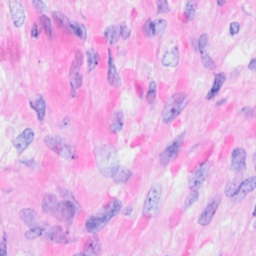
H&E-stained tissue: Breast